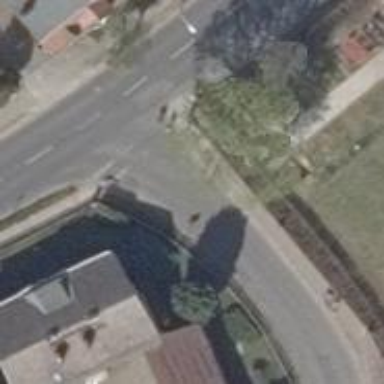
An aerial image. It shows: Road with "give way" sign.